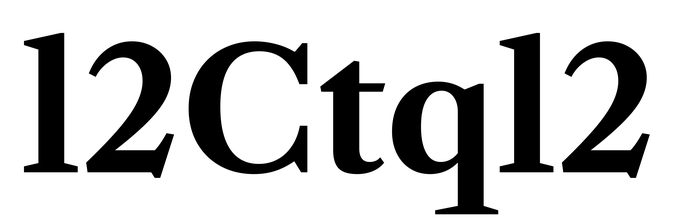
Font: LibreCaslonText_Bold